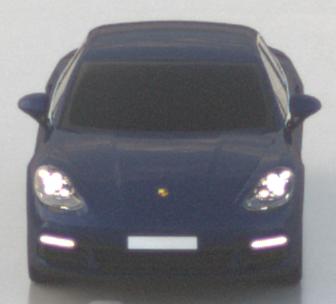
Make: Porsche
Model: Panamera
Detailed model: Panamera (971)
Model produced from: 2016/11
Model produced until: 2018/08
Doors: 5
Color: blue
Road condition: wet road
Daytime: sunrise or sunset
Contrast: low contrast